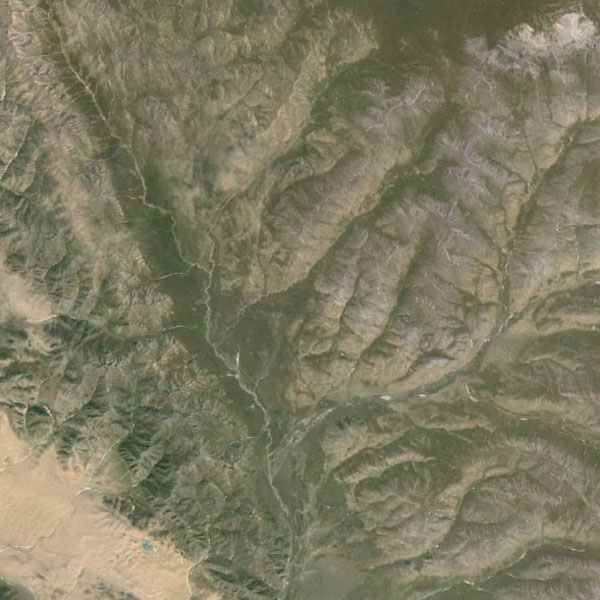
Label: Mountain